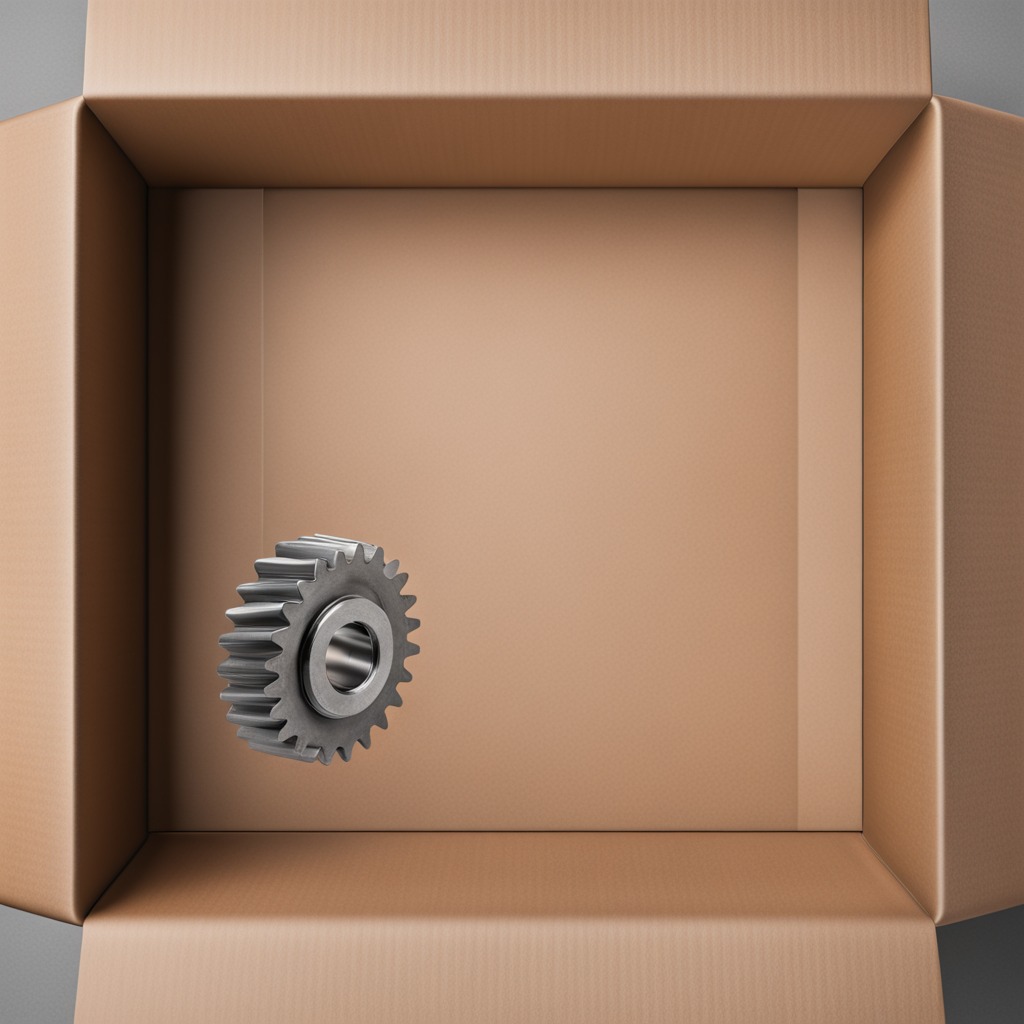
A steel gear with teeth is lying on a cardboard box surface in an outdoor workshop during daytime bright natural light soft shadows slightly creased but